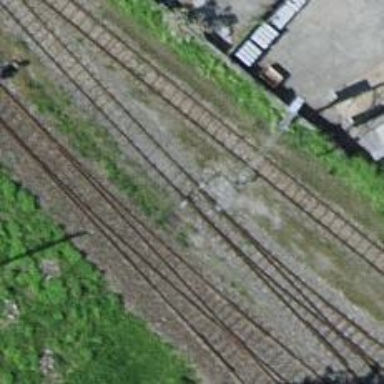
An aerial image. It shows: Railway switch.